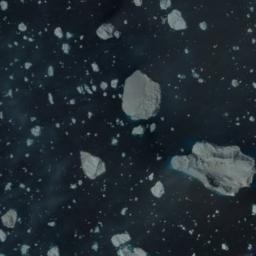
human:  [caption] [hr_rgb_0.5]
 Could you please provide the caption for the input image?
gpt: There are many ice on the deep blue sea .

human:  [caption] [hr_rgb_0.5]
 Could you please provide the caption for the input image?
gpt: Many ice cubes of various sizes are scattered floating on the blue sea .

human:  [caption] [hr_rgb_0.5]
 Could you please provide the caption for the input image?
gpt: There are different shapes of sea ice .

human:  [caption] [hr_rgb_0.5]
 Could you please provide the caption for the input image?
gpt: Some ice hummocks and some small pieces of ice sea float in the deep blue sea .

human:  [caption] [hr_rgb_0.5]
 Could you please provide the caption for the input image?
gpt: There are many pieces of sea ice .